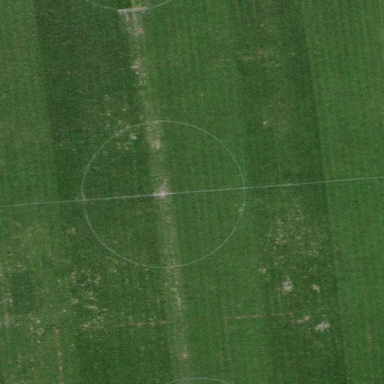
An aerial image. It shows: Soccer pitch for leisure land activities.